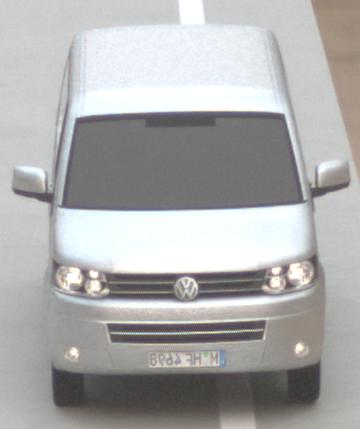
Make: VW Commercial Vehicles (Nutzfahrzeuge)
Model: T5 Multivan 2.0
Detailed model: T5 Multivan
Model produced from: 2009/09
Model produced until: 2013/06
Doors: 4
Color: white
Road condition: dry road
Daytime: morning or afternoon
Contrast: low contrast